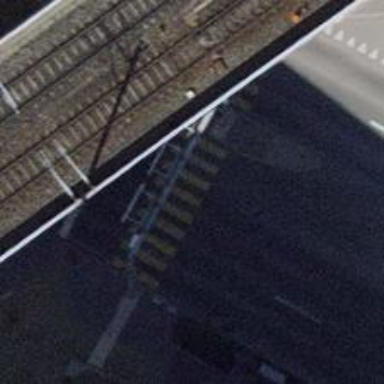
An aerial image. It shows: Traffic signals at road crossing.